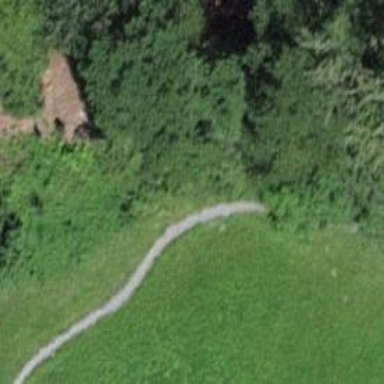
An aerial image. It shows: Unpaved path.